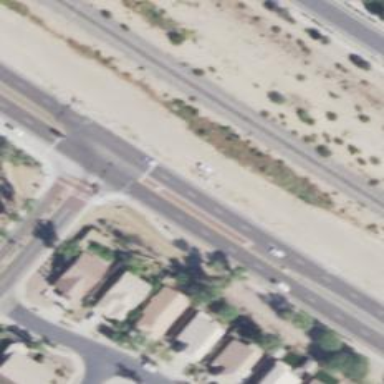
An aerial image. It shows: Solid stop line on the road.